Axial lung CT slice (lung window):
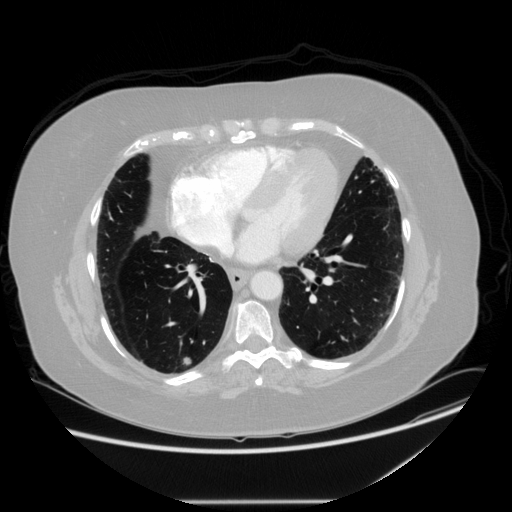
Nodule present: yes
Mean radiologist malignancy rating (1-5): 3.5